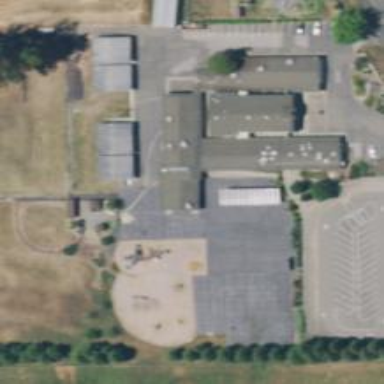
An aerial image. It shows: School.